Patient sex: F
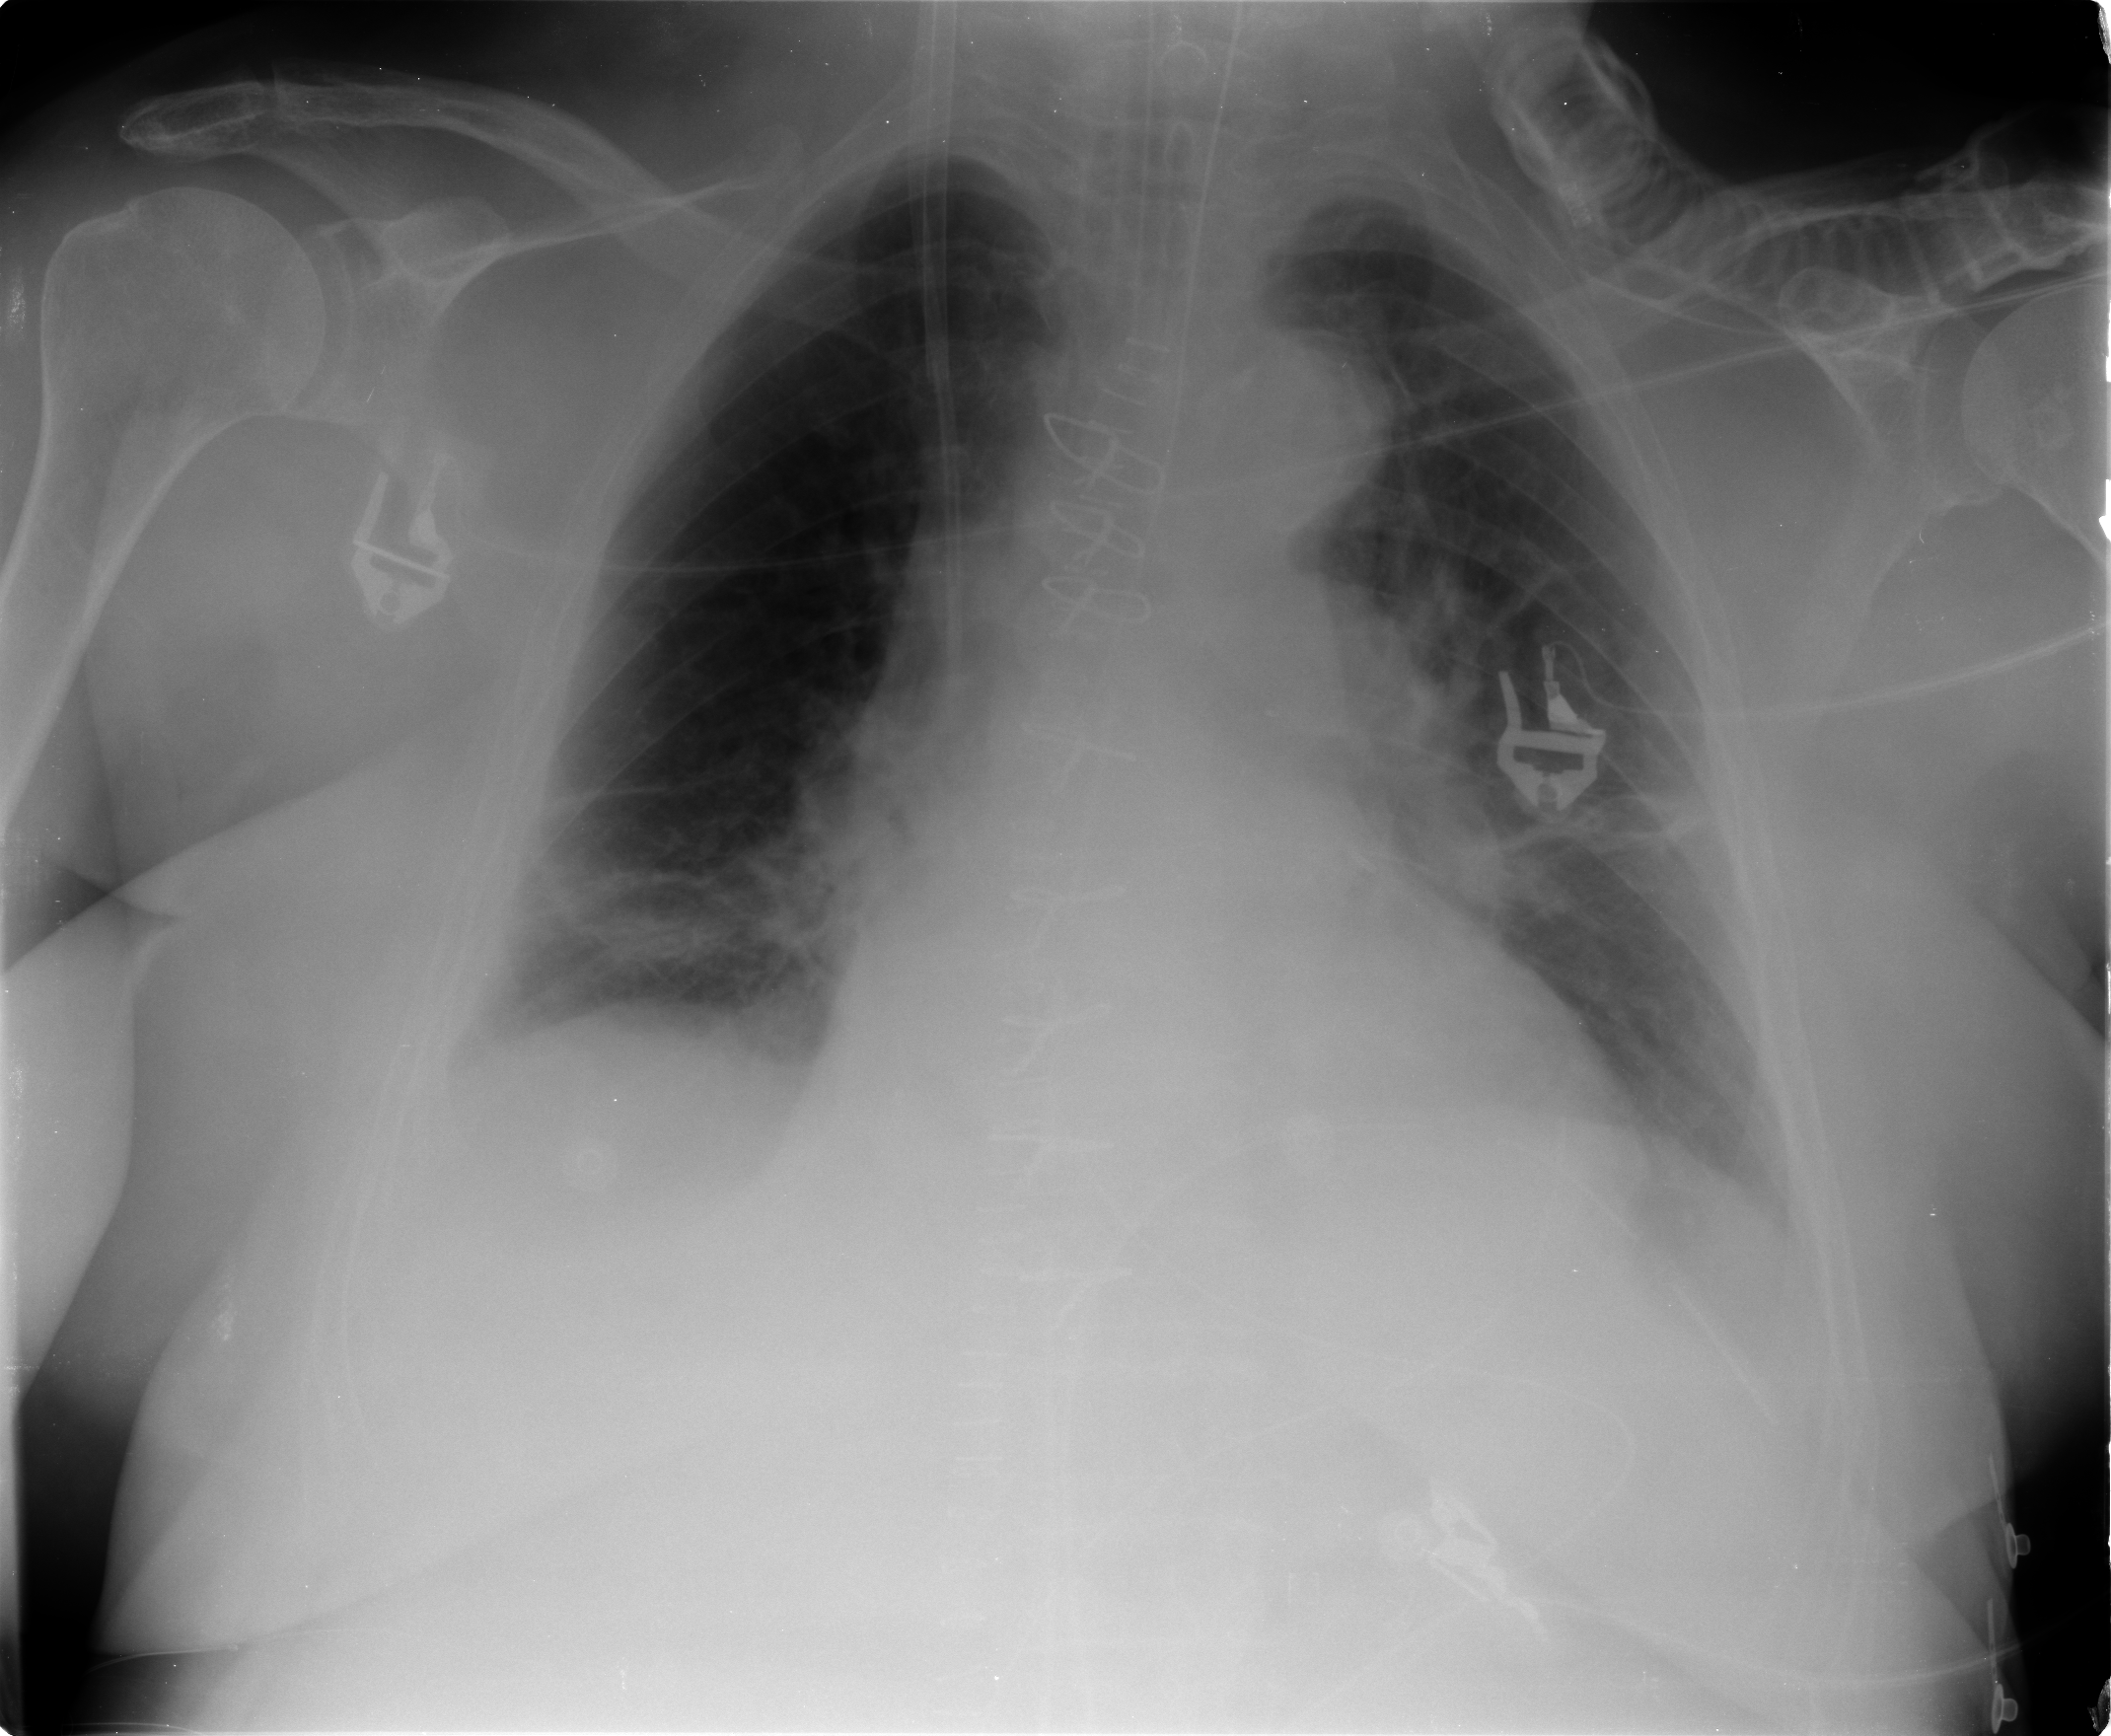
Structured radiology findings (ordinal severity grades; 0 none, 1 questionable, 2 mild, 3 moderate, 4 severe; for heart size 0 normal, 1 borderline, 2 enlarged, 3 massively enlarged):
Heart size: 2
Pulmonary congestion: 1
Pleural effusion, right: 2
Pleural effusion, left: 2
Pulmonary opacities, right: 0
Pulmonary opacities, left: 1
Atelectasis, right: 2
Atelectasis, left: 2